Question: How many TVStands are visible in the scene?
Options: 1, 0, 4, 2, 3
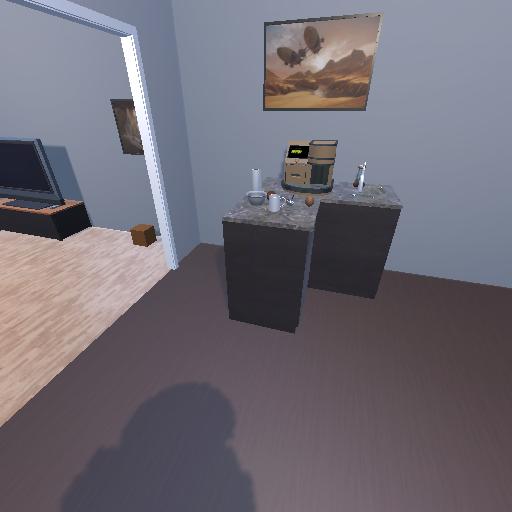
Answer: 1